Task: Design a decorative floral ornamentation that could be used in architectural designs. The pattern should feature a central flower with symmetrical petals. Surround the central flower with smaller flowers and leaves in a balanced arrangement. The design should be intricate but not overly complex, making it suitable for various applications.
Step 666:
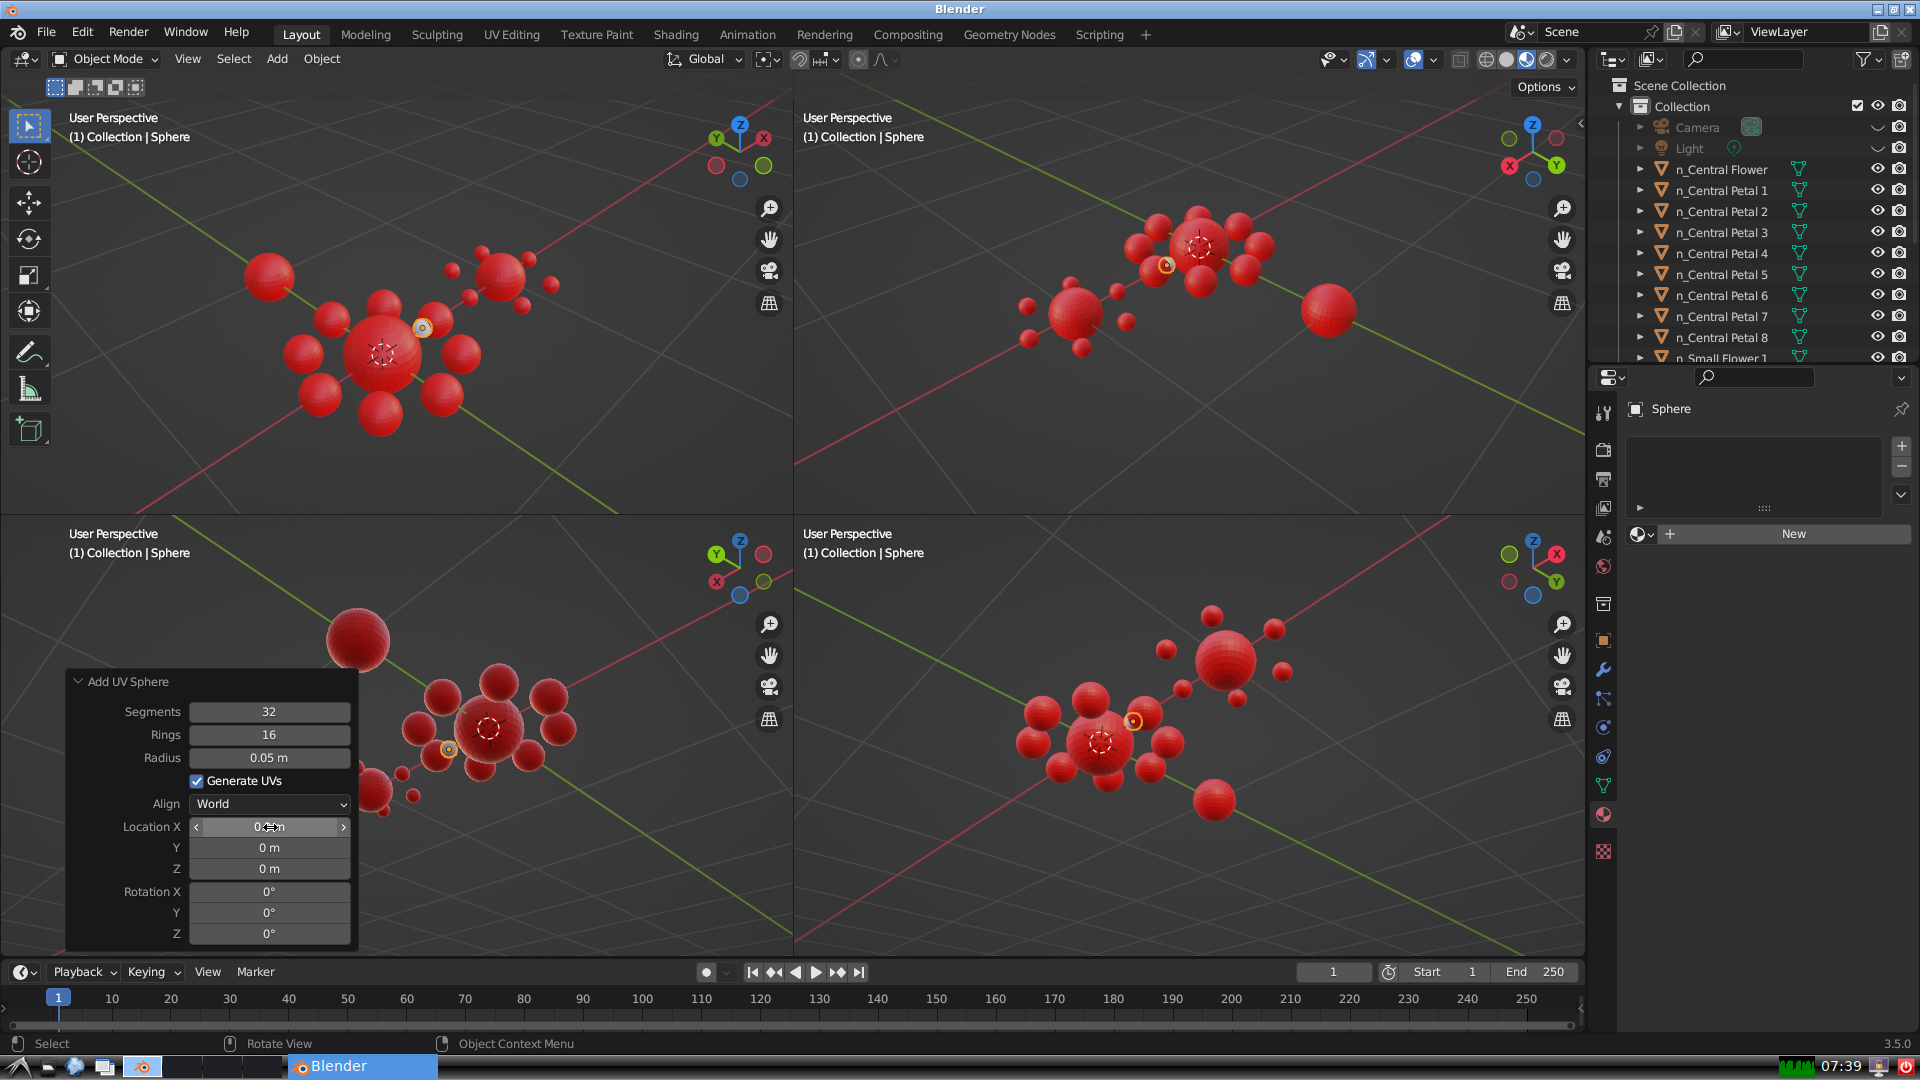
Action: {"mouse_move": [270, 849]}